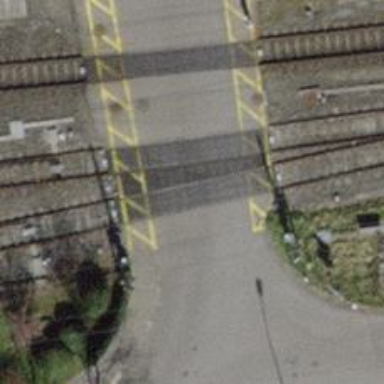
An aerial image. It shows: Level crossing with lights and saltire. The barrier at the crossing is double half.